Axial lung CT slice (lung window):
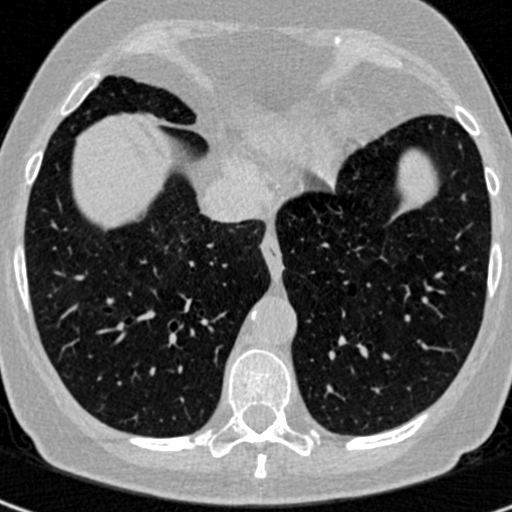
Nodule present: no